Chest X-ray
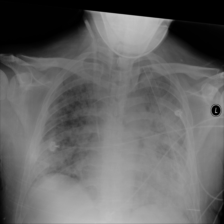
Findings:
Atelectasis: negative
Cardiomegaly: negative
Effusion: negative
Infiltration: positive
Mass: negative
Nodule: negative
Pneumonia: negative
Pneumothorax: positive
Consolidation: negative
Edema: negative
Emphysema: negative
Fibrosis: negative
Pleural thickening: negative
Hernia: negative